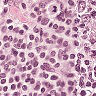
Metastatic tissue present: no